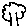
Label: tree